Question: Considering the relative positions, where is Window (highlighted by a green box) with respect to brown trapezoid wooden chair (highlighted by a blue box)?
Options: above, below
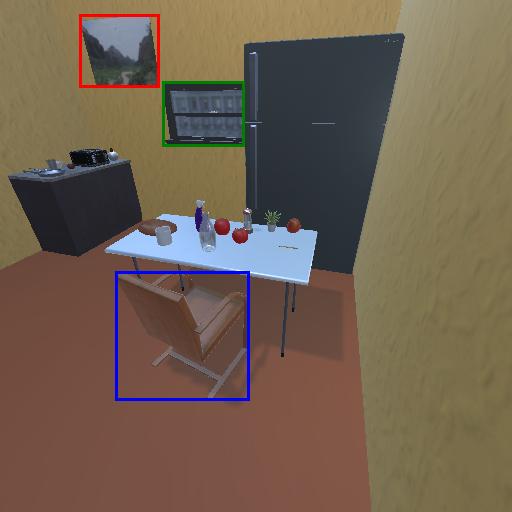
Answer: above